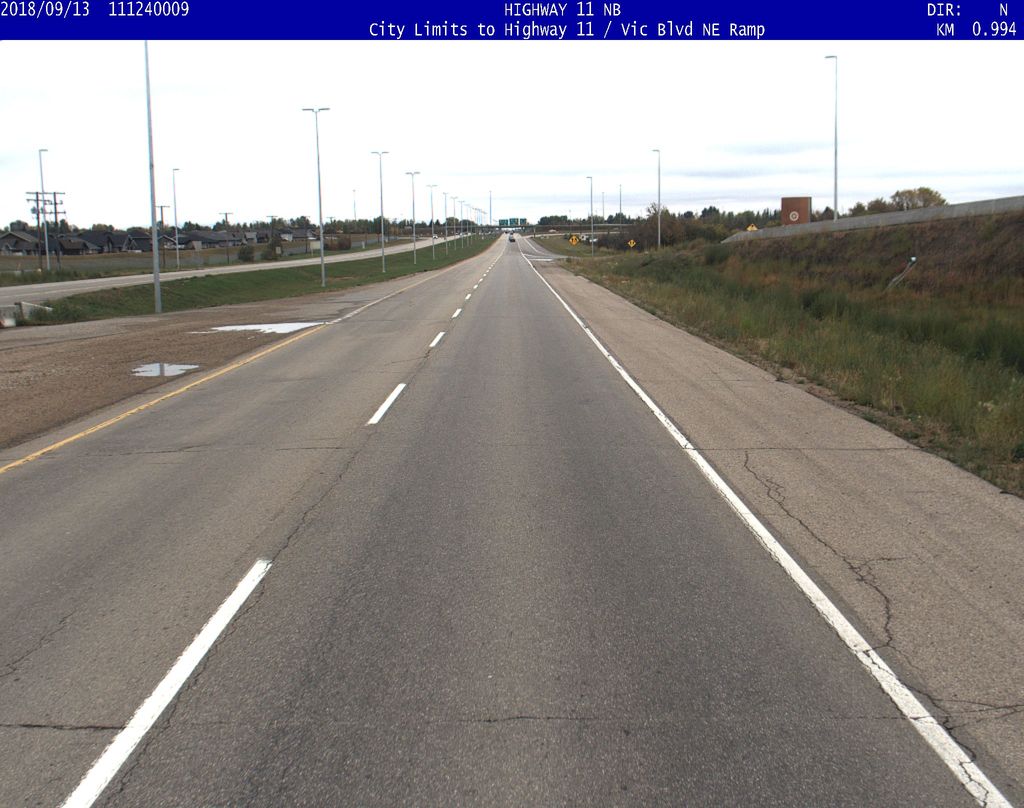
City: saskatoon